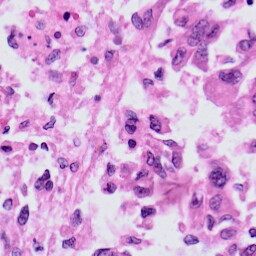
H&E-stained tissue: Skin